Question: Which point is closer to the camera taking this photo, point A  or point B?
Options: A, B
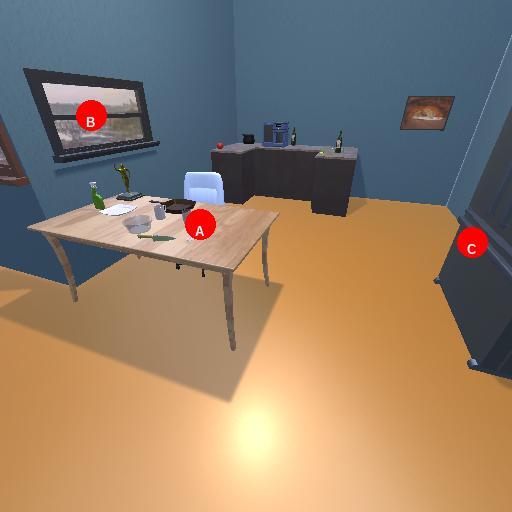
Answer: A